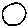
Label: moon